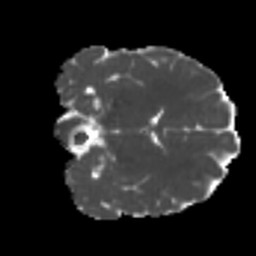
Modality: MD
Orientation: coronal
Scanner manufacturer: siemens
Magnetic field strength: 3 T
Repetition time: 4 s
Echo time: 0.0594 s